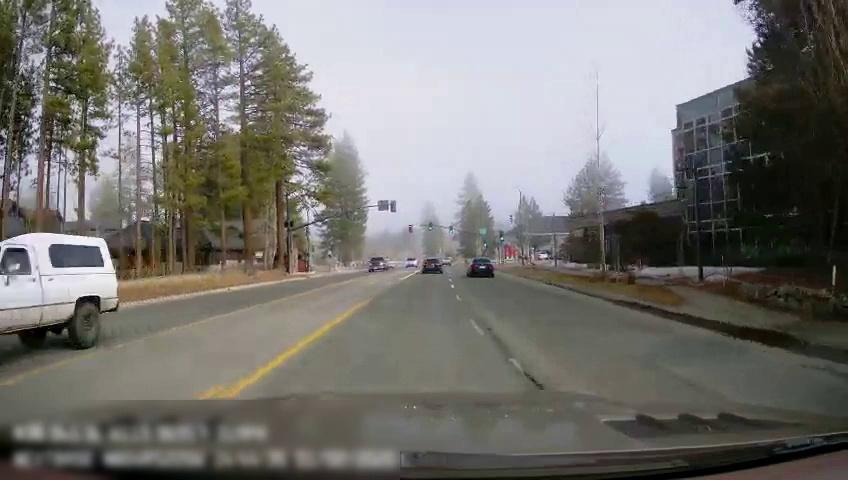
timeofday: Day
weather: Sunny
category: Drivable Space
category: Vehicles | Car
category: Vehicles | SUV
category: Vehicles | Truck
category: Vehicles | SUV
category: Vehicles | Car
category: Lanes | Opposite Lane
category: Lanes | Current Lane
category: Lanes | Current Lane
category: Traffic | Lights